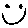
Label: smiley face